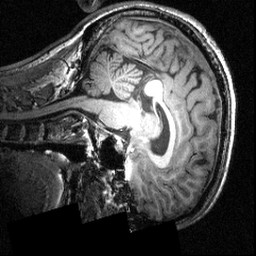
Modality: T1w
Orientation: sagittal
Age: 21
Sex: male
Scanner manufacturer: siemens
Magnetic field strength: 3.951 T
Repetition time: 1.5 s
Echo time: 0.00335 s